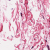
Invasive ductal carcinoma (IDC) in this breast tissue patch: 0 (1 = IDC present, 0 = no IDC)